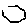
Label: hexagon